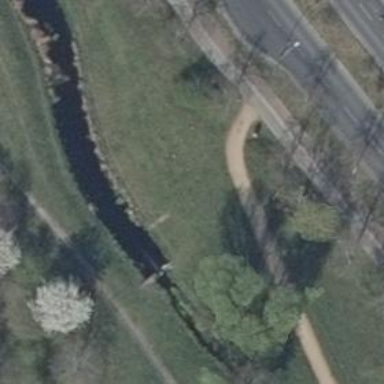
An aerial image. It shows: Weir along the waterway.